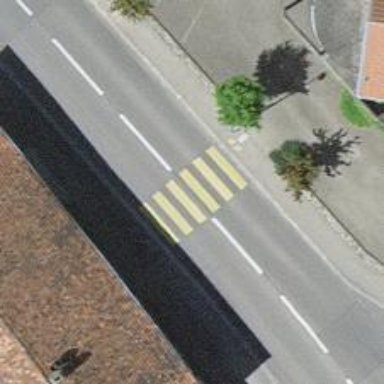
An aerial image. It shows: Marked crossing on the road.